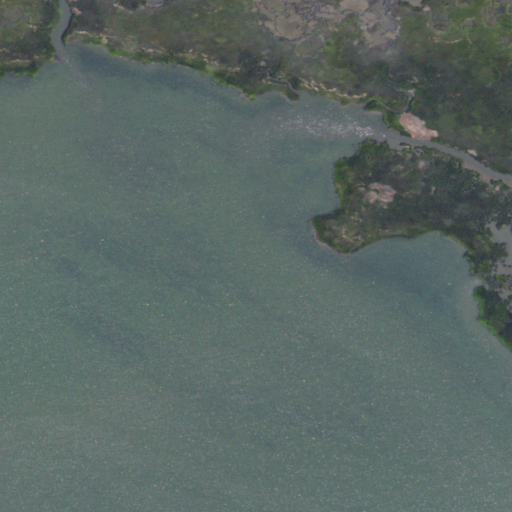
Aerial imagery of cape in New Jersey named Balson Point containing open water and herbaceous wetlands